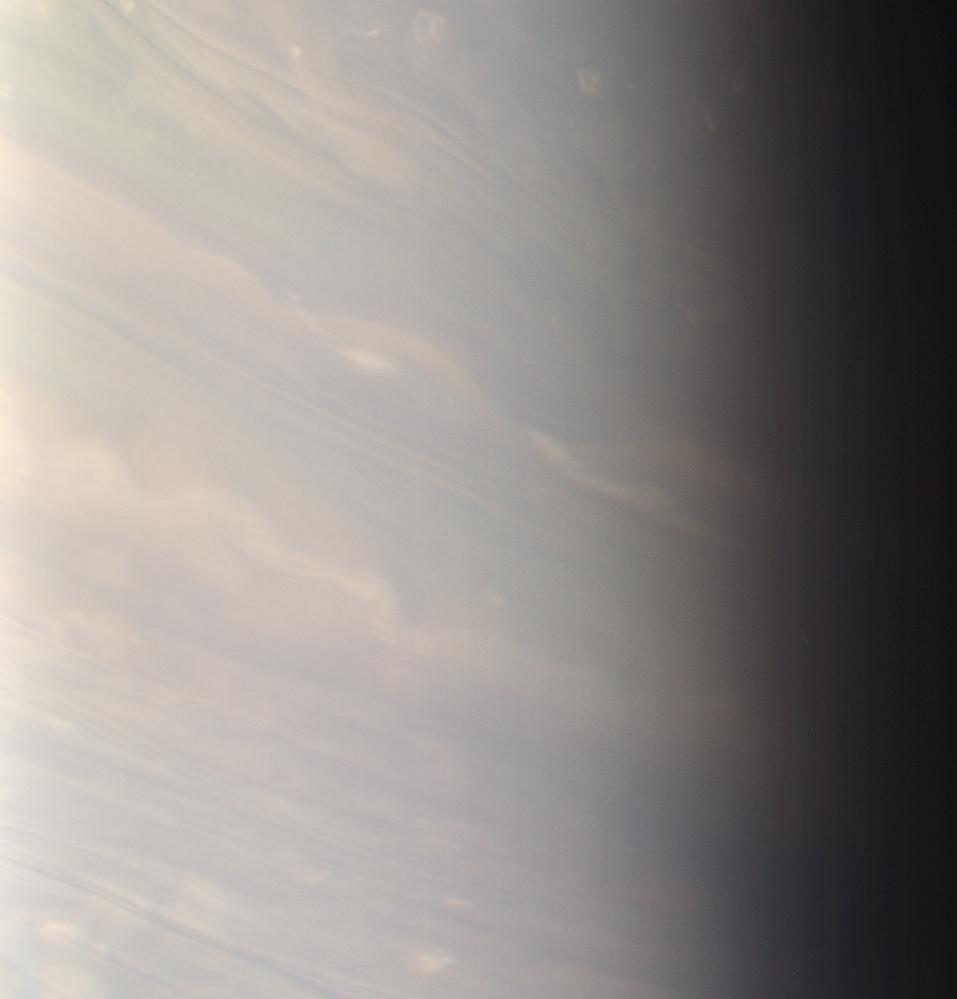
My Blue Heaven Saturn, Cassini-Huygens